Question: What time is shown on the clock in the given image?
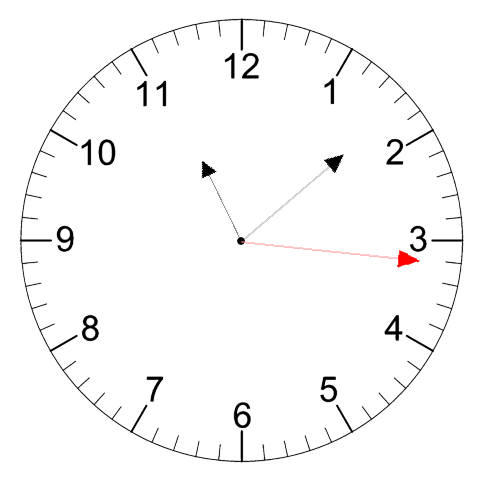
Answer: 11:08:16